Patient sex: F
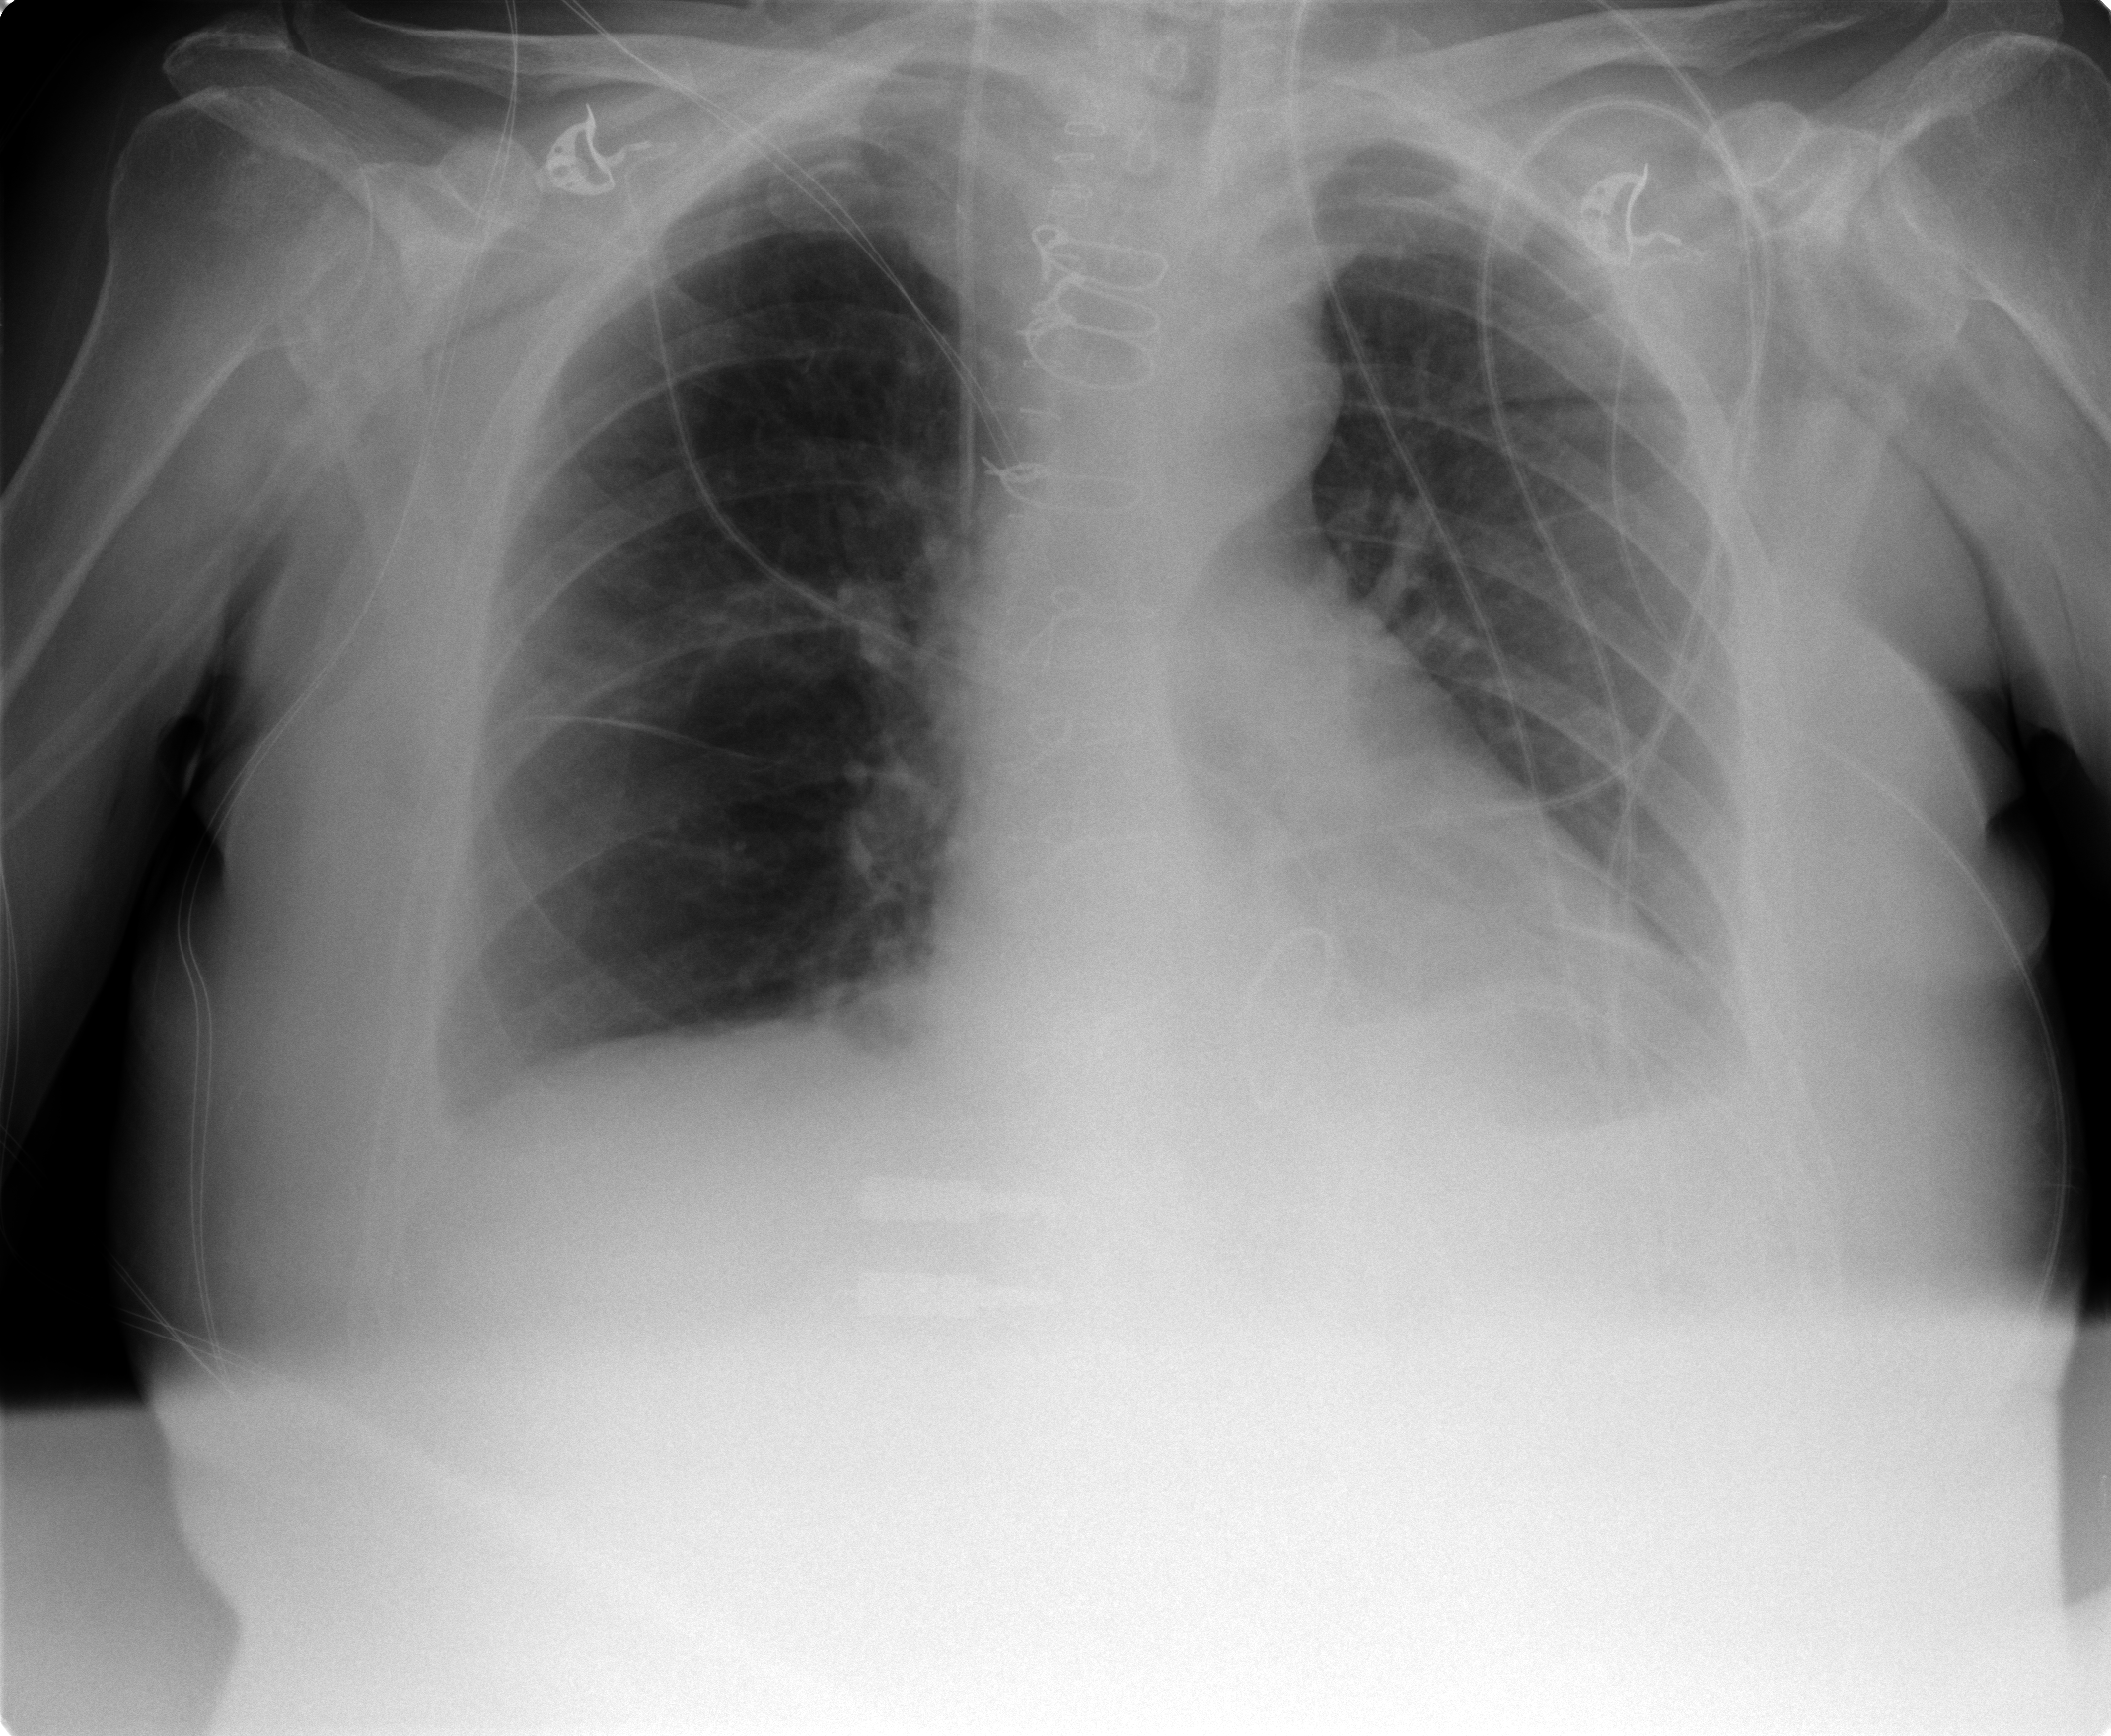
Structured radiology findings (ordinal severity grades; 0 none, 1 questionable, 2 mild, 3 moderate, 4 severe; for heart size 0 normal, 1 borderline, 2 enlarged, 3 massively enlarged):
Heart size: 2
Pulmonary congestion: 2
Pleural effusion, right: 1
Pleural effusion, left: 2
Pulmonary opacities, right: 0
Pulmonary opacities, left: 0
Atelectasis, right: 2
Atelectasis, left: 2